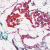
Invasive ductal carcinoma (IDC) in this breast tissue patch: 0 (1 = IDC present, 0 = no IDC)